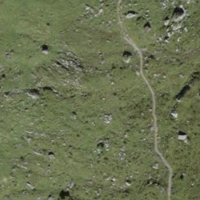
EUNIS habitat code: 23
Species observed at this site:
Erebia aethiops